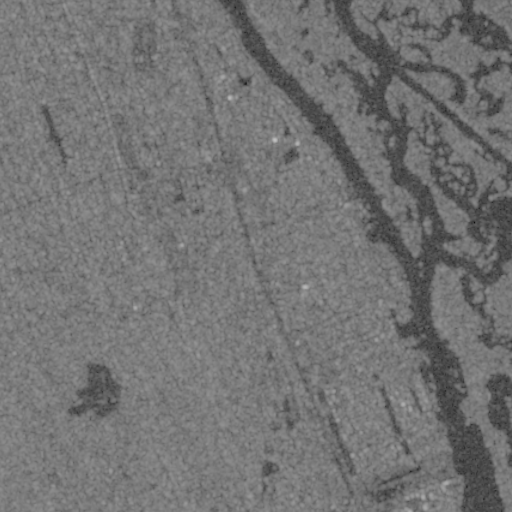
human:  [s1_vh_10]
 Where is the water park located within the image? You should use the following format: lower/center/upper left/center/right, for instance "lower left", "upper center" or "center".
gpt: The water park is located in the upper left of the image.
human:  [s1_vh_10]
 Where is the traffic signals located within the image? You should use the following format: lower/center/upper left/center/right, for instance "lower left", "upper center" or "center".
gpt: The traffic signals is located in the upper center of the image.
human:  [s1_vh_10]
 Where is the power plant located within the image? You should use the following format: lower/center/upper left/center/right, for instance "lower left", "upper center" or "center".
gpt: There is no power plant in the image.

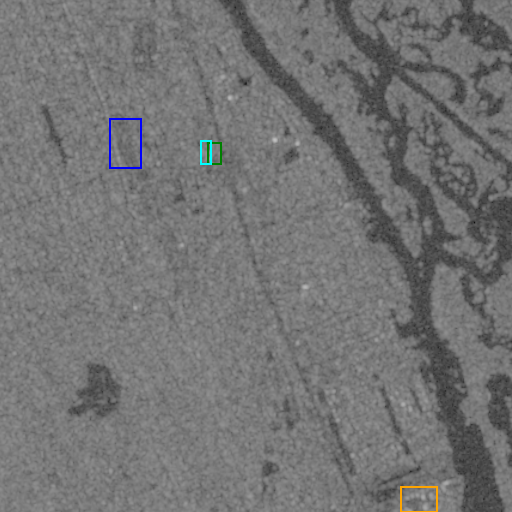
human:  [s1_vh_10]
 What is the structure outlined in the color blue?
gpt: The structure outlined in blue is a park.
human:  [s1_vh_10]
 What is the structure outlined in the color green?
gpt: The structure outlined in green is a parking lot.
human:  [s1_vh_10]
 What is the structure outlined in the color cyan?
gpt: The structure outlined in cyan is a building.
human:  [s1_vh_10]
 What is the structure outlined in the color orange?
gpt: The structure outlined in orange is a building.
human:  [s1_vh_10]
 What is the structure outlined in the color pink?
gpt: There is no pink outline.